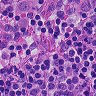
Metastatic tissue present: no